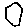
Label: hexagon